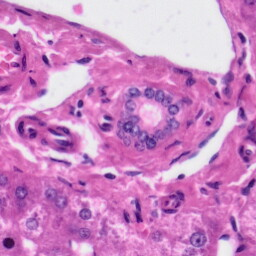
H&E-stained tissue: Liver